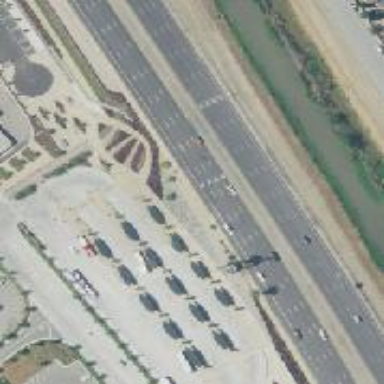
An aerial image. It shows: Trunk highway with expressway features.